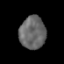
Tissue: prostate
Cell type: Epithelial cells
Senescence score: 0.3576
Nuclear area (px): 836
Mean DAPI intensity: 103.886